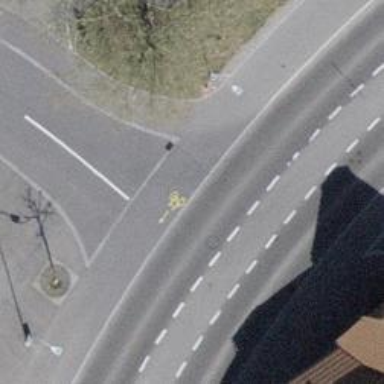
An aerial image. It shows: Unmarked crossing on the road.